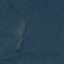
Land use / land cover class: Forest